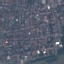
Land use / land cover: Residential